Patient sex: M
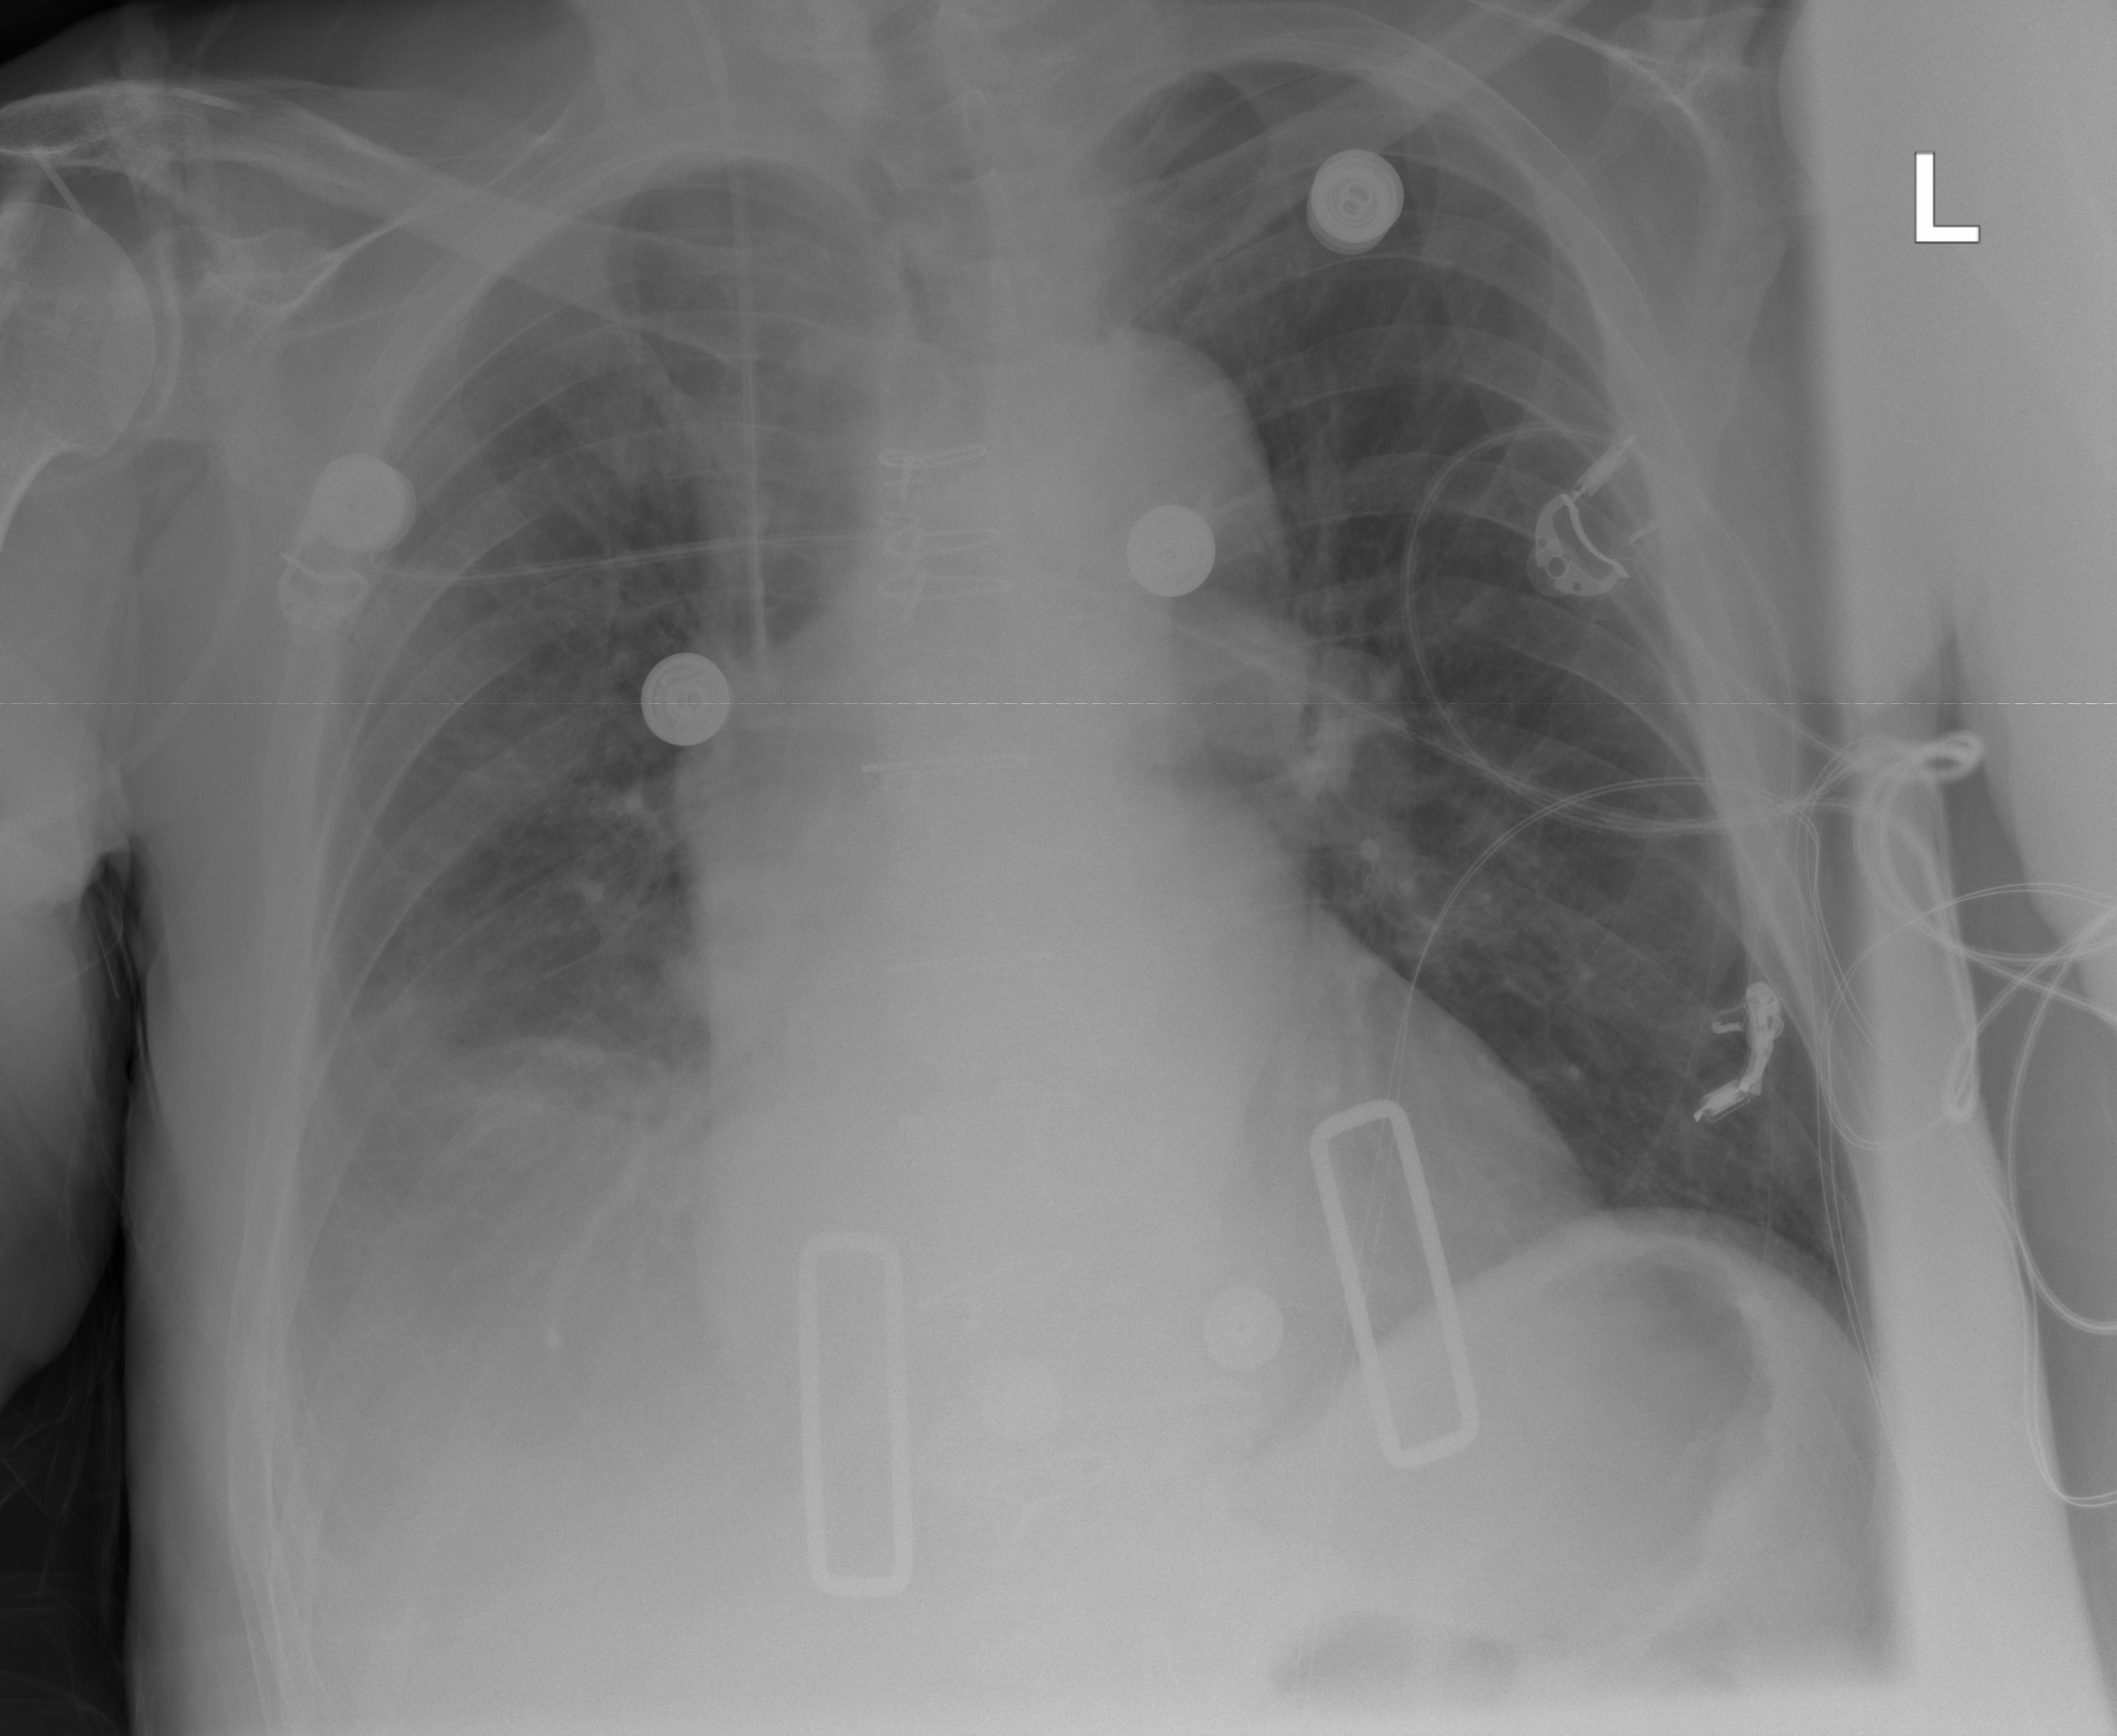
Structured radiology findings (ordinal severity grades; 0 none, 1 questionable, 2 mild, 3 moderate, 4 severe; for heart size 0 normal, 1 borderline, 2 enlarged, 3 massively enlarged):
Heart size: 1
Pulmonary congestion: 0
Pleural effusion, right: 2
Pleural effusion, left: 0
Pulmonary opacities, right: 0
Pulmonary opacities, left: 0
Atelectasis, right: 0
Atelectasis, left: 0